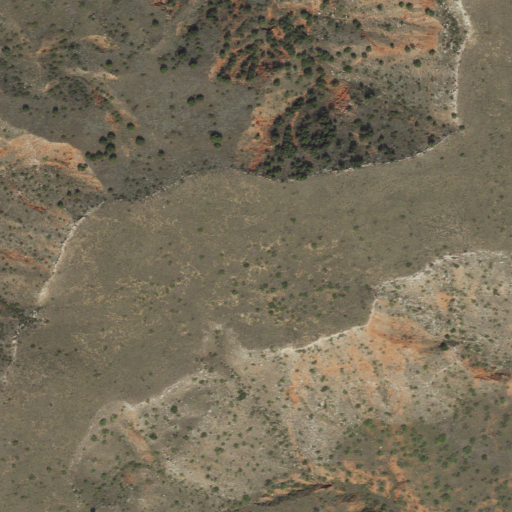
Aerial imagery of mountain in Texas named Lost Mesa containing shrub and grassland